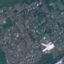
Land use / land cover class: Residential